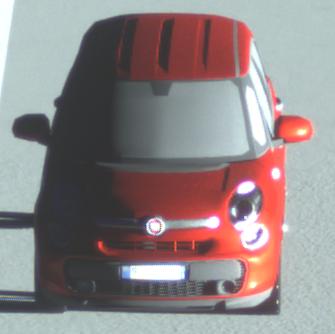
Make: Fiat
Model: 500L 1.4 16V
Detailed model: 500L (199)
Model produced from: 2012/10
Model produced until: 2017/05
Doors: 5
Color: red
Road condition: dry road
Daytime: sunrise or sunset
Contrast: high contrast